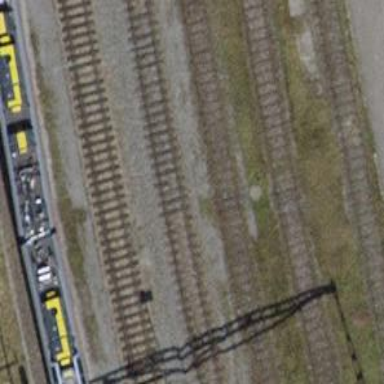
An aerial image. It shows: Single-track railway with electrified contact lines.